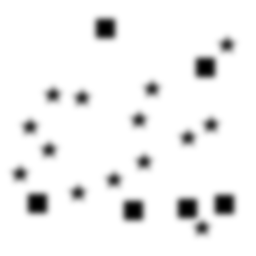
Squares: 6
Triangles: 0
Stars: 14
Total shapes: 20